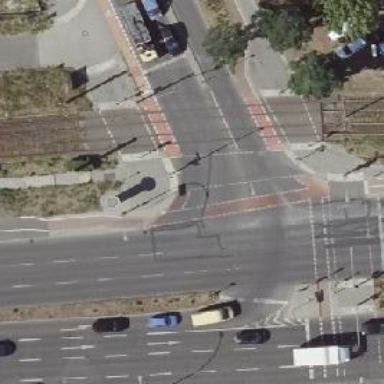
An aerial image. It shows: Tram crossing with traffic signals.